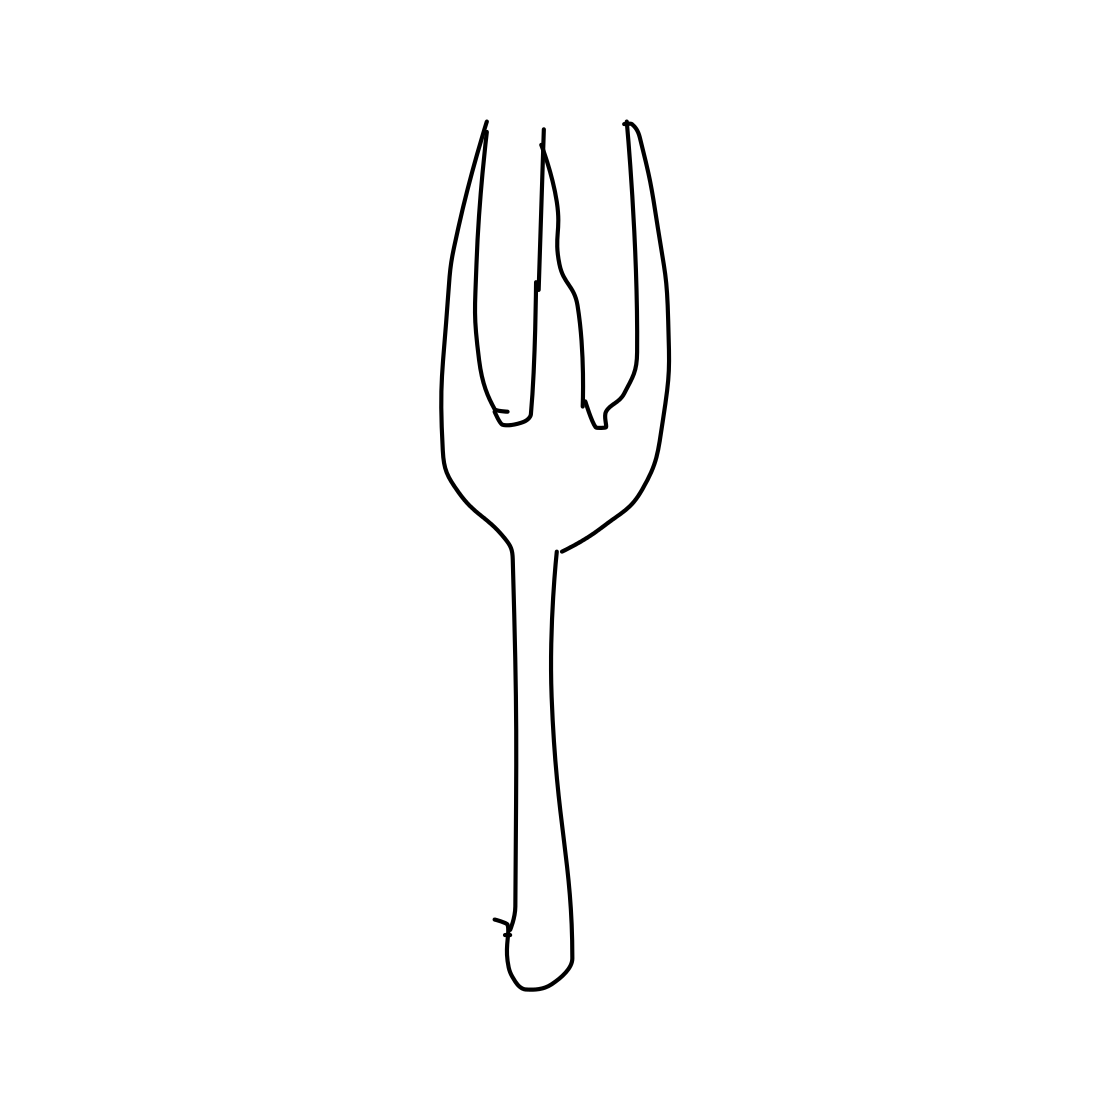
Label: fork